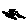
Label: flower